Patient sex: M
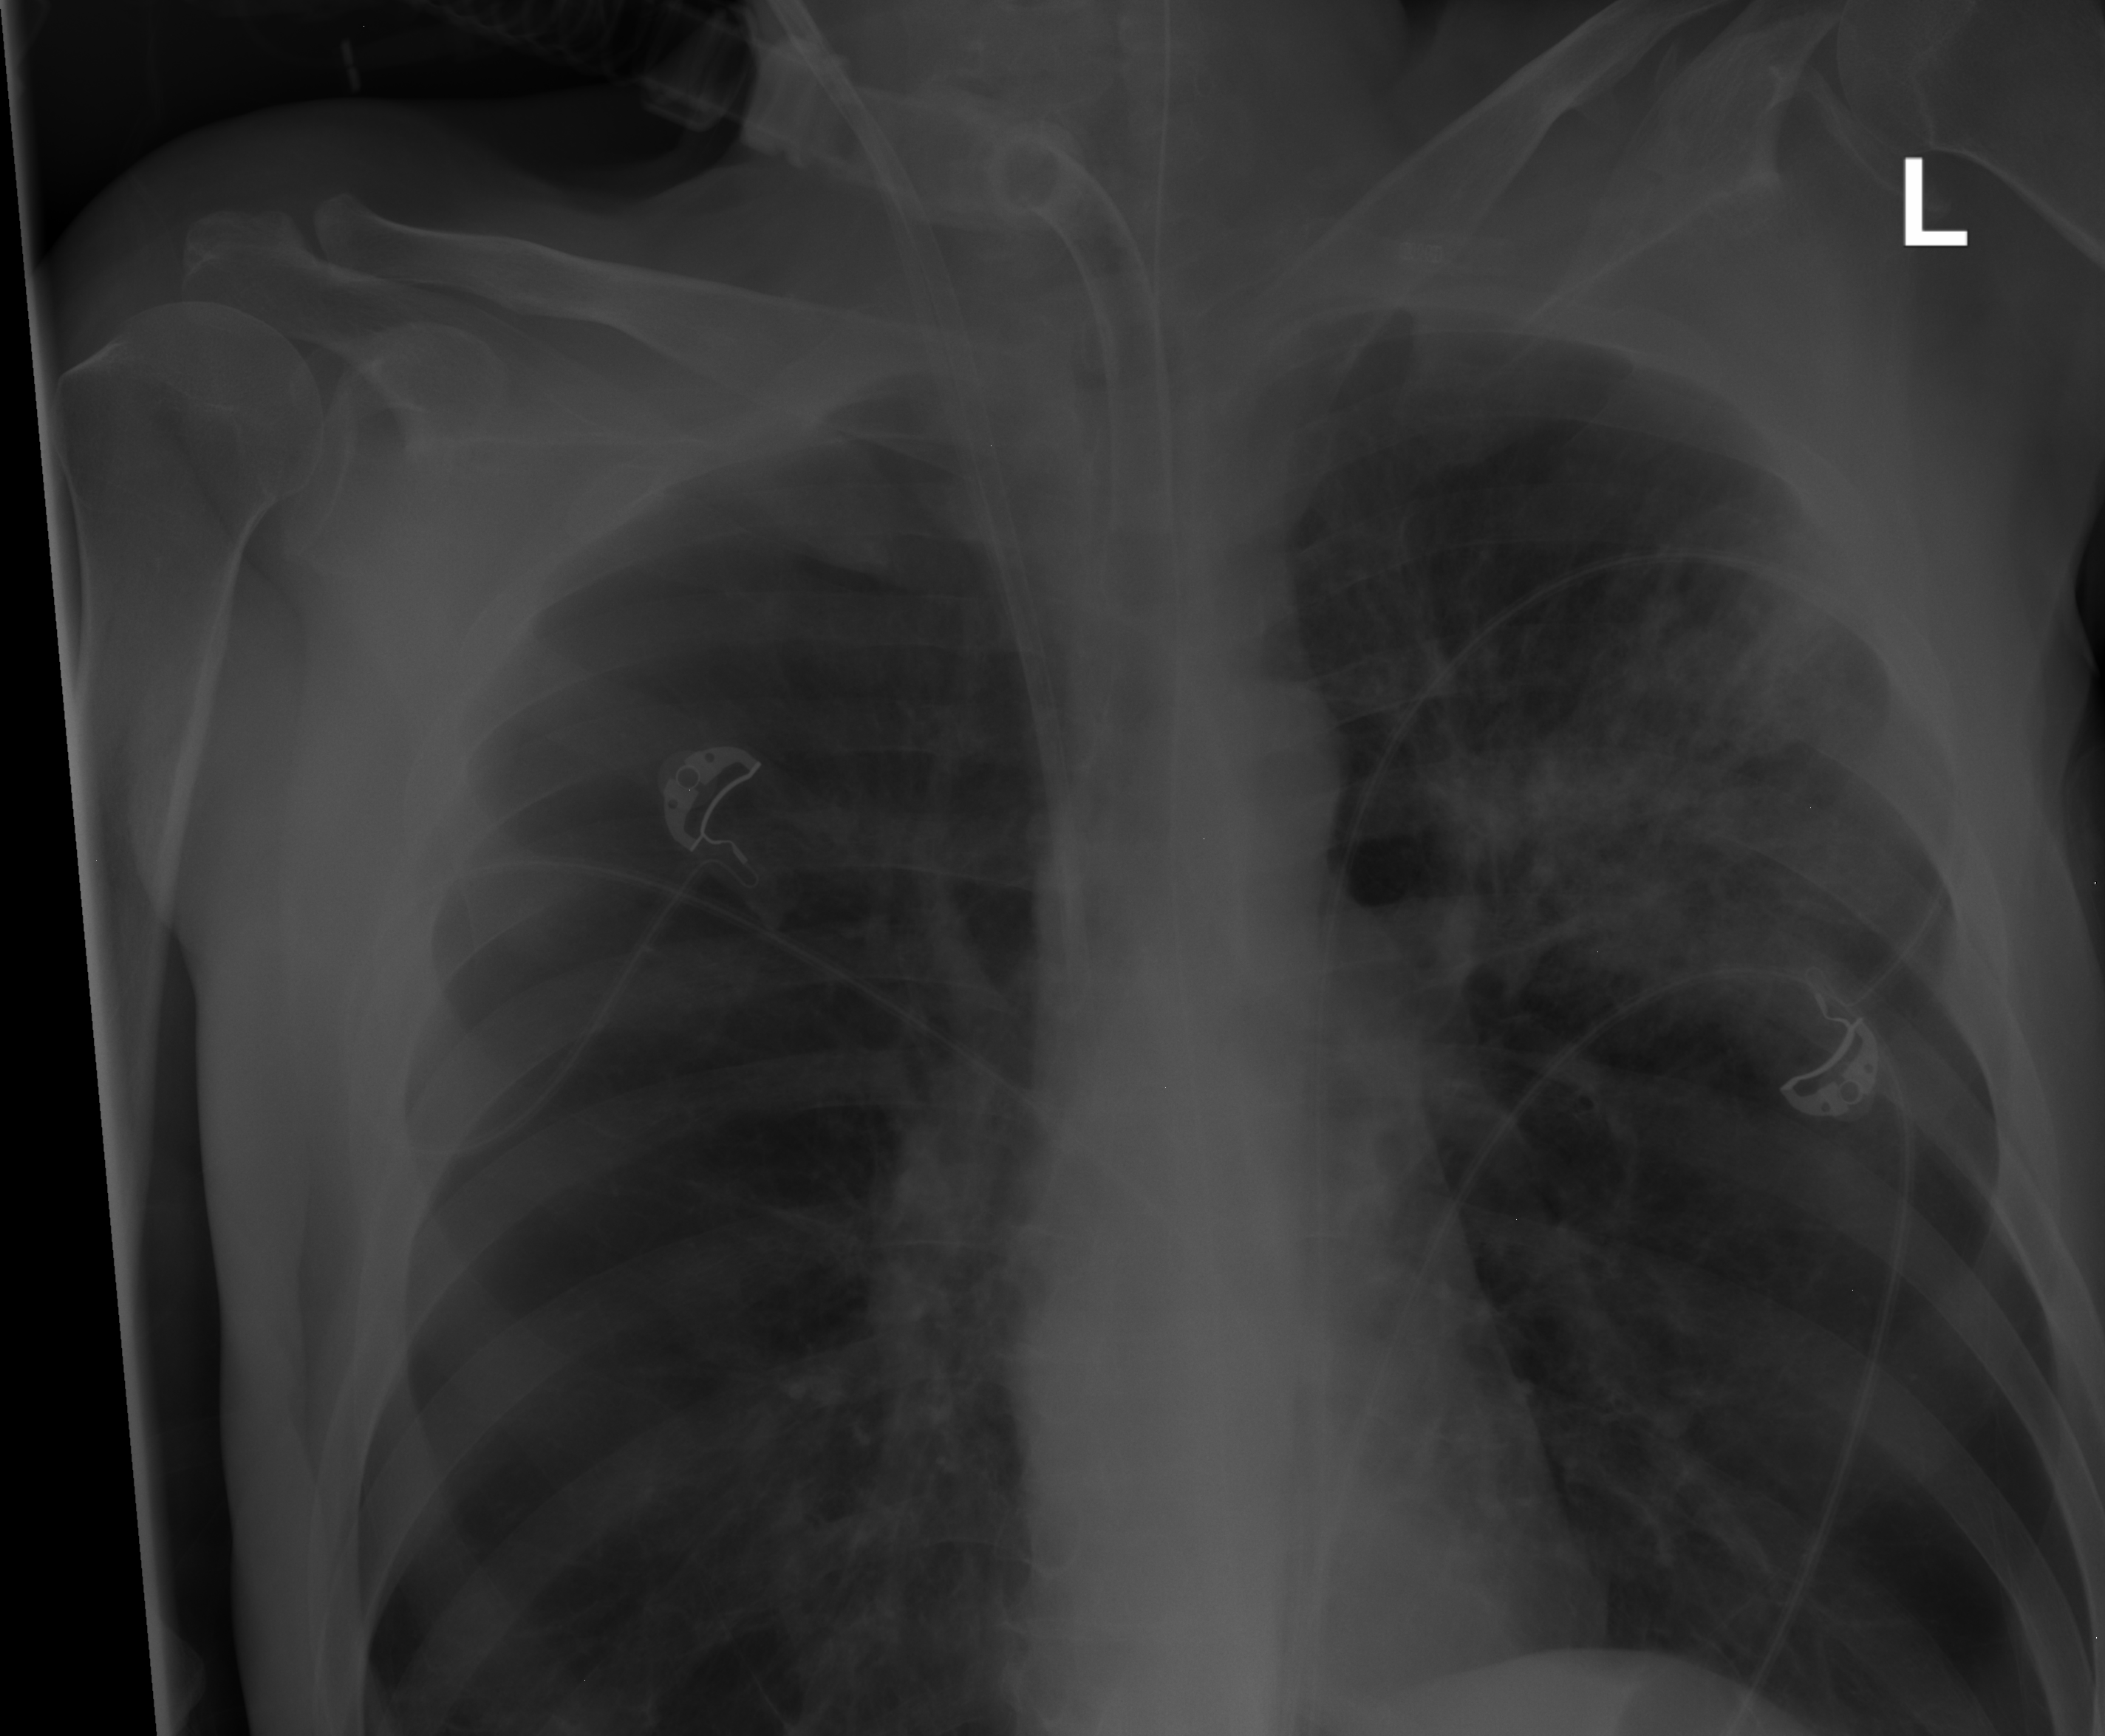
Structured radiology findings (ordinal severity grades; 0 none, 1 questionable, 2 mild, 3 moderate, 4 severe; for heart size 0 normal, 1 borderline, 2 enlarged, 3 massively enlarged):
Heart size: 0
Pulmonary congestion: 0
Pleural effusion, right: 0
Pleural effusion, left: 0
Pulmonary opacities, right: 0
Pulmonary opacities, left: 3
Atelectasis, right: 2
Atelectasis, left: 0